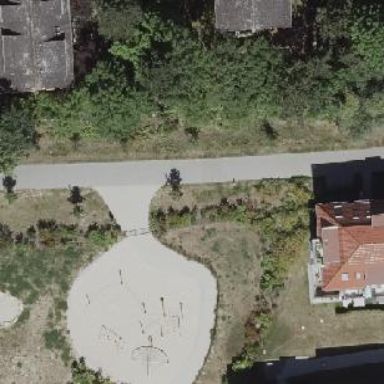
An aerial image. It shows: Playground with sandpit.